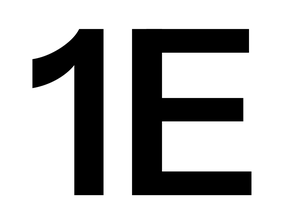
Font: InstrumentSans_SemiBold